Interaction volume radius: 10 \u00c5
Interaction volume height: 10 \u00c5
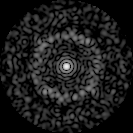
Disorder parameter: 0.8156